Question: I'm developing an application which uses an SAP.Middleware.Connector from SAP AG (version 3.0.2).
This application executes an RFC in the background (using Task.Run) but after a few minutes, the app crashes showing the stack trace in this image.

---
> Uncaught Exception in DefaultDomain, STACK TRACE :
System.UnhandledExceptionEventArgsUnhandled Exception: System.InvalidOperationException: Collection was modified; enumeration operation may not execute.at System.ThrowHelper.ThrowInvalidOperationException(ExceptionResource resource)
at System.Collections.Generic.Dictionary'2.KeyCollection.Enumerator.MoveNext()
at SAP.Middleware.Connector.RfcSessionManager.UpdateSessions(Object state)
at System.Threading.TimerQueueTimer.CallCallbackInContext(Object state)
at System.Threading.Executioncontext.RunInternal(ExecutionContext executionContext, ContextCallback, Object state, Boolean preserveSyncCtx)
at System.Threading.Executioncontext.Run(ExecutionContext executionContext, ContextCallback, Object state, Boolean preserveSyncCtx)
at System.Threading.TimerQueueTimer.CallCallback()
at System.Threading.TimerQueueTimer.Fire()
at System.Threading.TimerQueueTimer.FireNextTimers()
at System.Threading.TimerQueueTimer.AppDomainTimerCallback()
This is the code of the RFC execution:
'''
return Task.Run(() =>
ConexionSAP cSap = new ConexionSAP();
cSap.ConectaSAP();
RfcDestination rfcDest = RfcDestinationManager.GetDestination(cSap.rfc);
RfcRepository rfcRep = rfcDest.Repository;
IRfcFunction function;
function = rfcRep.CreateFunction("XXXNAMEOFTHEFUNCTIONXXX");
//import parameters
RfcSessionManager.BeginContext(rfcDest);
function.Invoke(rfcDest);
//export parameters
RfcSessionManager.EndContext(rfcDest);
});
'''
Please, can you help please with this?
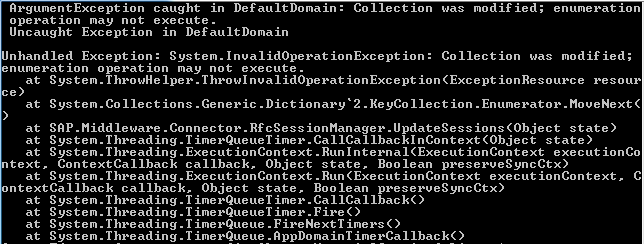
Answer: Thank you for your help!
I'm running on the answer of this.
If you use and on a , the connector will try to renew the connection but now the thread containing the connection its gone causing the error, Collection was modified; enumeration operation may not execute.
The solution was to delete the and line, everything is fine and working.